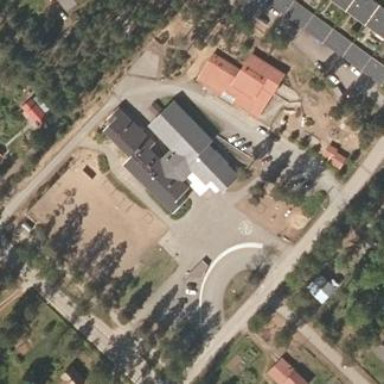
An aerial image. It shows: School.